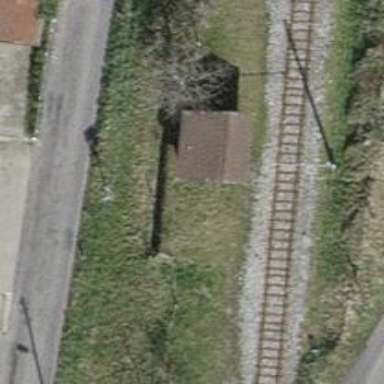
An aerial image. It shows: Railway halt.